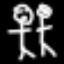
Label: chair